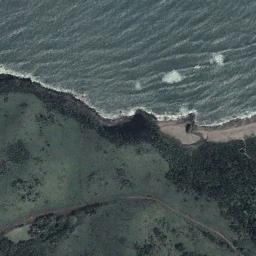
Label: beach